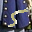
Label: 5